Question: Given a tree, what's the easiest way to calculate the sum of all children at a given node?
Say a tree like this...
The red values represent the sum of the node and its children.
Let's say the node structure look like this (an example):
'''
class Node:
def __init__(self, name):
self.children = []
self.weight = 100
self.weight_plus_children = 295
'''
How can I do this in an efficient, single pass (in Python)?
Thanks!
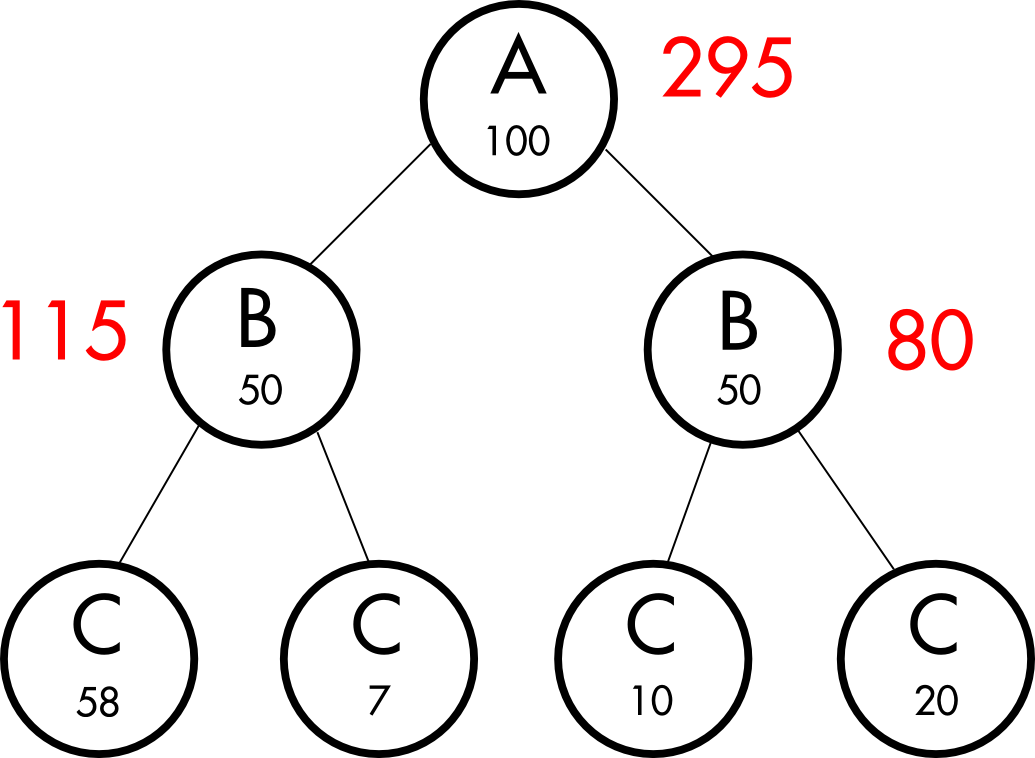
Answer: Just judge if a node is a leaf and add the sum to the weight, here is an example:
'''
class Node:
def __init__(self, name, weight, children):
self.children = children
self.weight = weight
self.weight_plus_children = weight
def get_all_weight(self):
if self.children is None:
return self.weight_plus_children
else:
for child in self.children:
print "child.get_all_weight()", child.get_weigth_with_children()
self.weight_plus_children += child.get_weigth_with_children()
return self.weight_plus_children
def get_weigth_with_children(self):
return self.weight_plus_children
leaf1 = Node('C1', 58, None)
leaf2 = Node('C2', 7, None)
leaf3 = Node('C3', 10, None)
leaf4 = Node('C4', 20, None)
subroot = Node('B1', 50, [leaf1, leaf2])
subroot1 = Node('B2', 50, [leaf3, leaf4])
root = Node('A', 100, [subroot, subroot1])
print subroot.get_all_weight()
print
print subroot1.get_all_weight()
print
print root.get_all_weight()
'''
OutPut:
'''
F:\so>python test-tree.py
child.get_all_weight() 58
child.get_all_weight() 7
115
child.get_all_weight() 10
child.get_all_weight() 20
80
child.get_all_weight() 115
child.get_all_weight() 80
295
'''